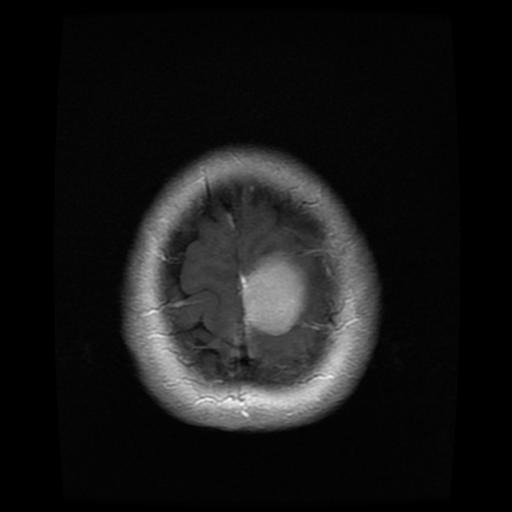
Label: meningioma